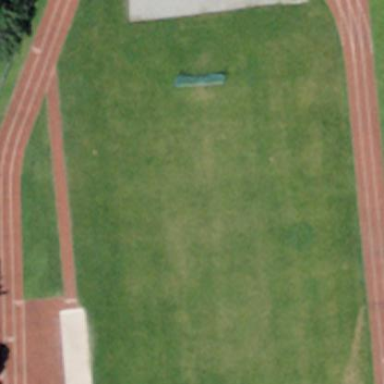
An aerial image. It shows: Stadium area for leisure and sports activities.